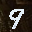
Label: 9